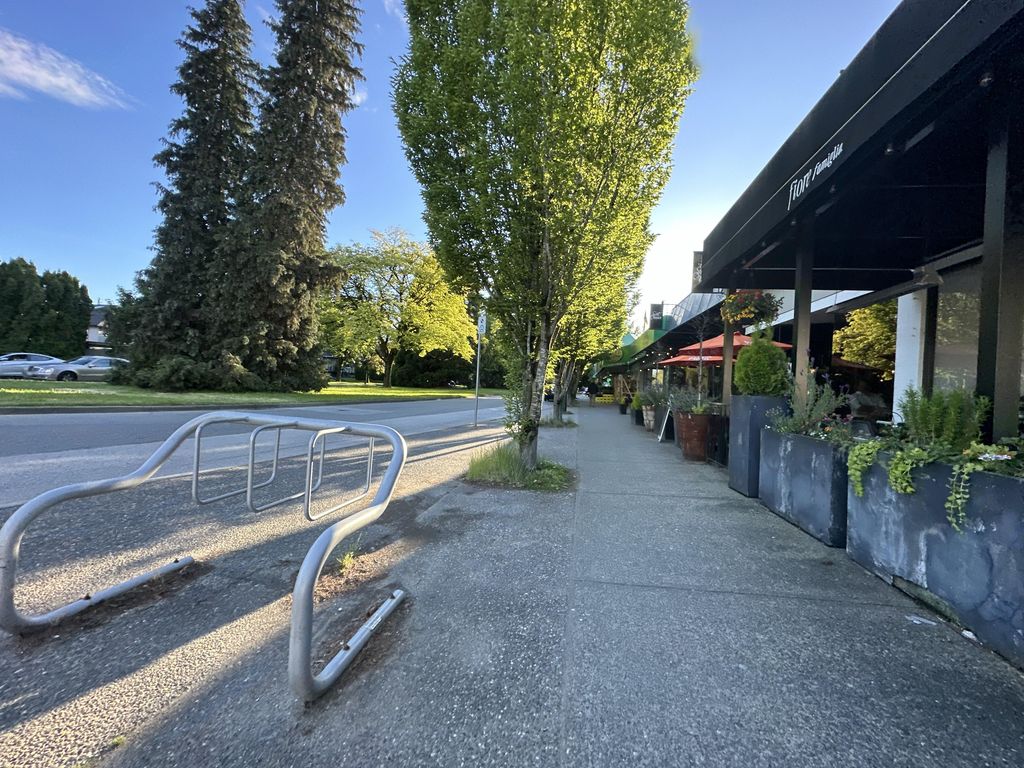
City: vancouver